Interaction volume radius: 5 \u00c5
Interaction volume height: 15 \u00c5
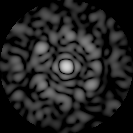
Disorder parameter: 0.6588